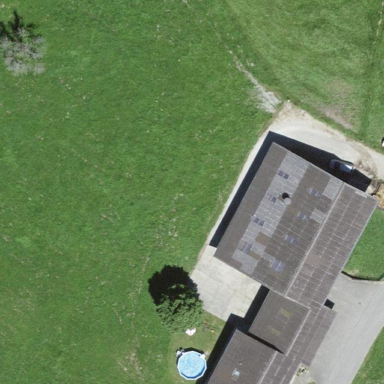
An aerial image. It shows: Rural barn.